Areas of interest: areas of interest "Jingyanggang"
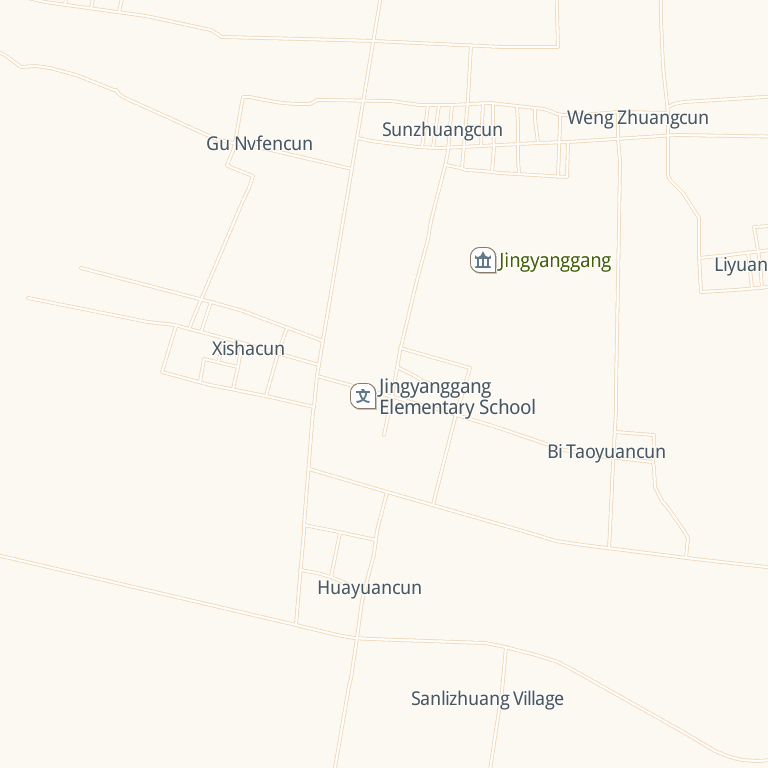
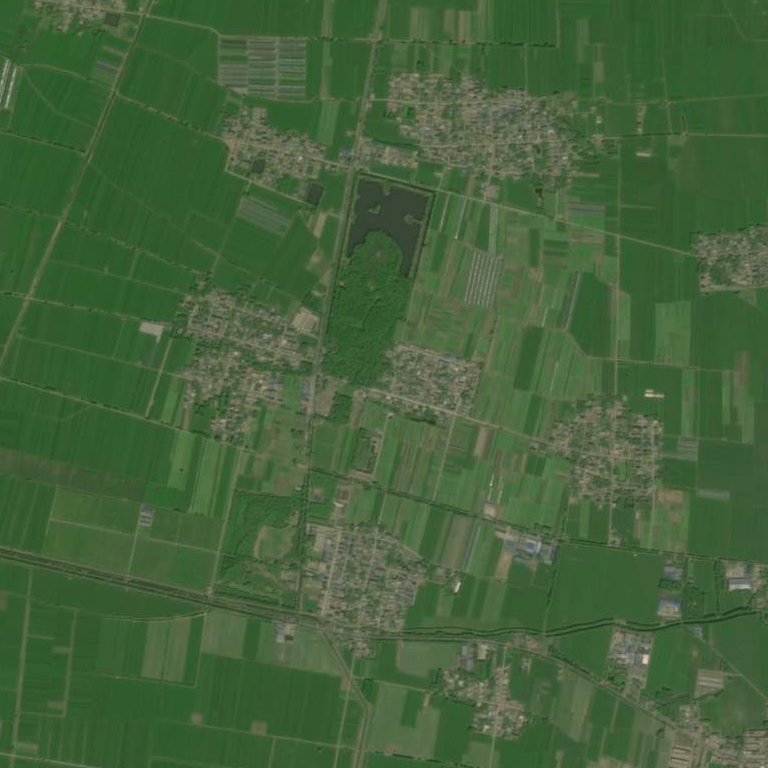